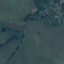
Land use / land cover class: Pasture